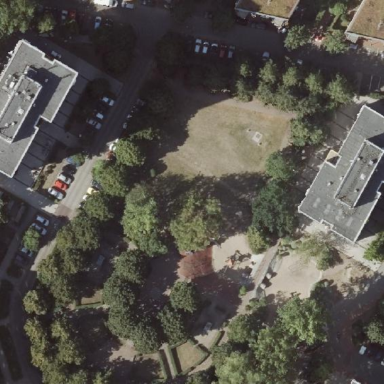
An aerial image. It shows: Park.